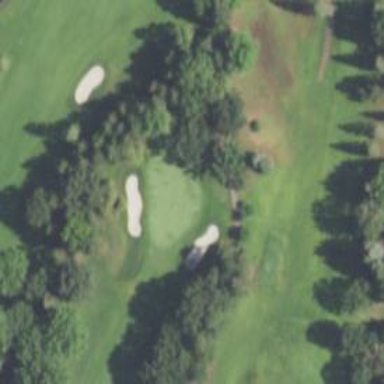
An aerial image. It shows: Golf hole.